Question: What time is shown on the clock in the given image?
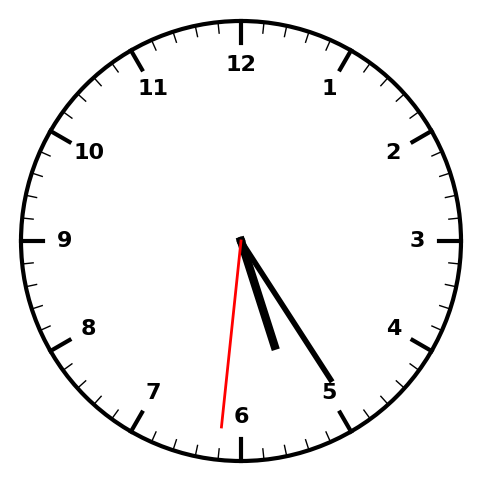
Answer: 05:24:31